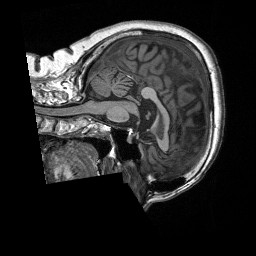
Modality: T1w
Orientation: sagittal
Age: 67
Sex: female
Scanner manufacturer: siemens
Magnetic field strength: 3 T
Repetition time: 2.4 s
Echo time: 0.00226 s